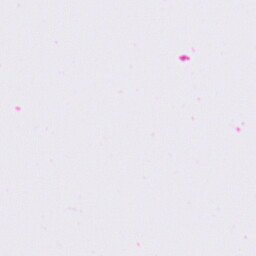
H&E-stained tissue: Lung